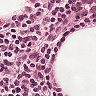
Metastatic tissue present: no